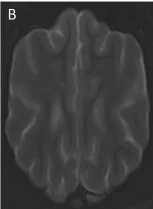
Images of the second MRI study after the resolution of the clinical signs. The transverse and dorsal images are at similar levels as those in Figure 1. Dorsal T2W,. The cerebral sulci are well-delineated the white and gray matter show good definition with normal signal intensity in all sequences.
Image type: radiology (mri)